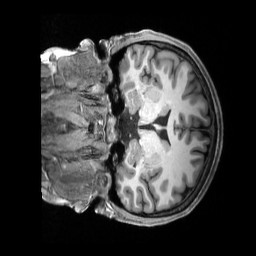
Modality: T1w
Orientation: coronal
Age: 21
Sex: female
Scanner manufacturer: siemens
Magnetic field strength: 3 T
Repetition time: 2.3 s
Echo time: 0.00228 s